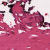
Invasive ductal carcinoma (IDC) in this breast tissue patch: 0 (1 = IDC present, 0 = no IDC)